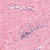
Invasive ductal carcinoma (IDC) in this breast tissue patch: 0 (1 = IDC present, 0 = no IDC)